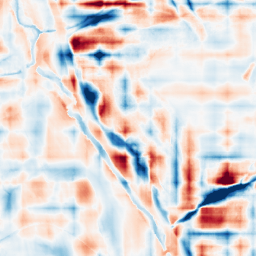
Category: wavelet
Decomposition family: wavelet_reverse_biorthogonal
Decomposition parameters: wavelet: rbio2.4
level: 5
Upsampling method: bicubic
Upsampling parameters: scale: 2
Upsampling scale: 2